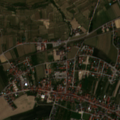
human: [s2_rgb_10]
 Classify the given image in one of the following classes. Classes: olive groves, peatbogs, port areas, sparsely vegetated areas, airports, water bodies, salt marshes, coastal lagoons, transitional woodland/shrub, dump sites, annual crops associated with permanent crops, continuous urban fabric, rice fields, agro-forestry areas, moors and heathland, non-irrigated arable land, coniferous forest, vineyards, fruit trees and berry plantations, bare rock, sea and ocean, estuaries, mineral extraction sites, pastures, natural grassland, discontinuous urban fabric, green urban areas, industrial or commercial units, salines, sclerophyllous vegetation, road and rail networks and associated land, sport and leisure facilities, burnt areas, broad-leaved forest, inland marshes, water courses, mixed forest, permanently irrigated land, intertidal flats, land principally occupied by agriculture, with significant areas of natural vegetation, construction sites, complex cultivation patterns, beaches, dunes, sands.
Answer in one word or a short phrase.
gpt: discontinuous urban fabric, non-irrigated arable land, vineyards